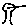
Label: tree